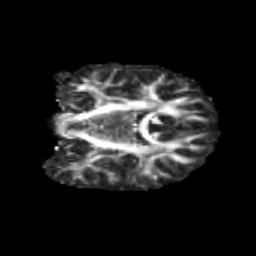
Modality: FA
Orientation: coronal
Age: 11
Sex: male
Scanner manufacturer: siemens
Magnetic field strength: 3 T
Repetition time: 3.8 s
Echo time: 0.07 s